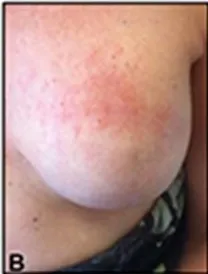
After 4 courses of TDM1.
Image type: medical_photograph (skin_photograph)